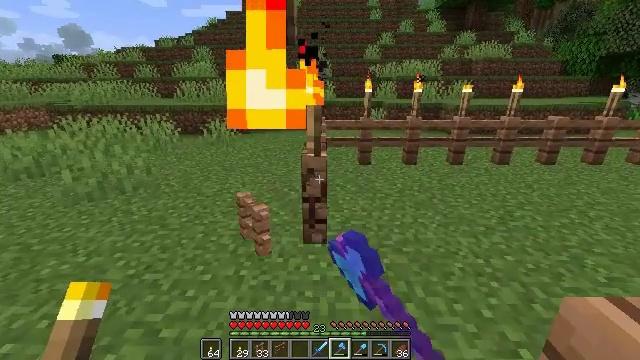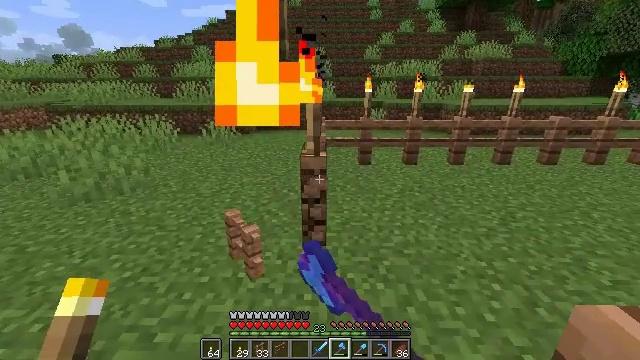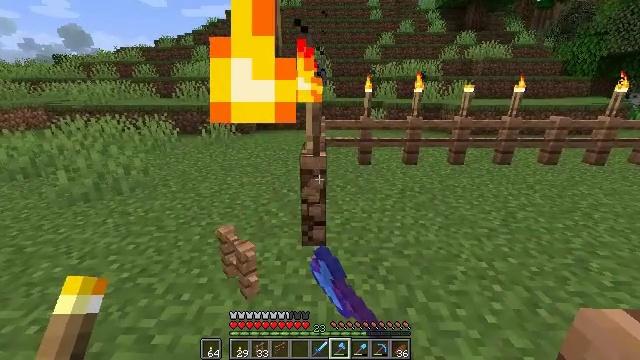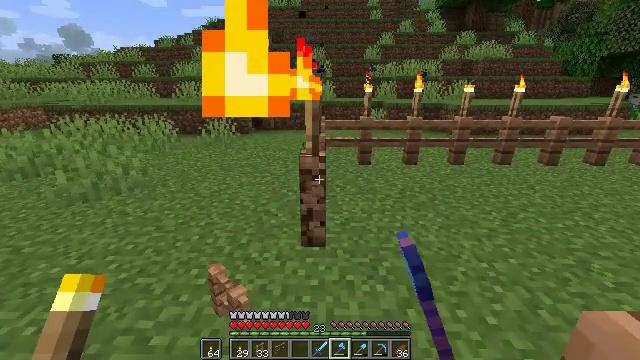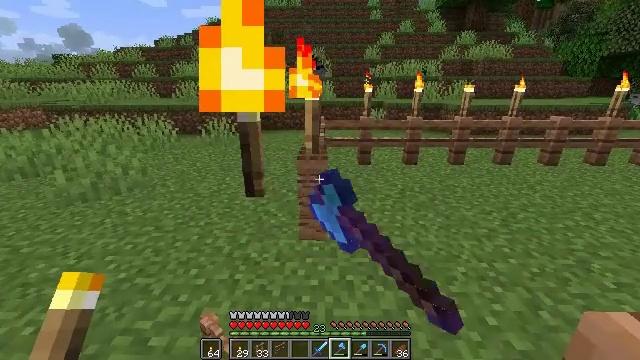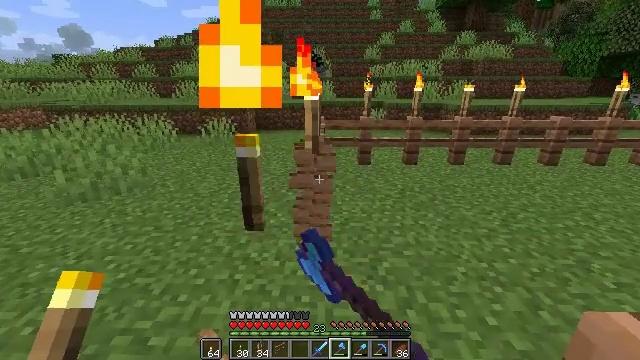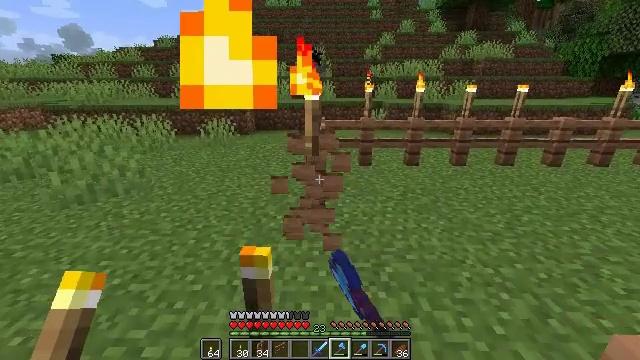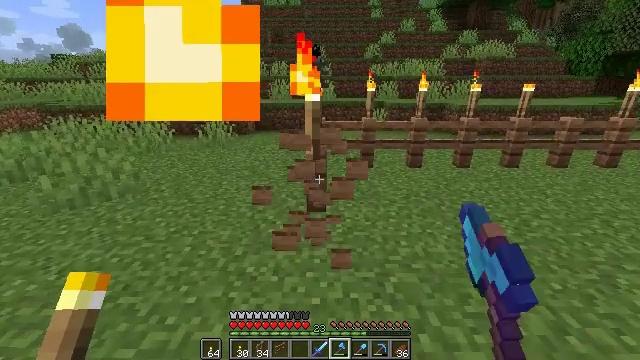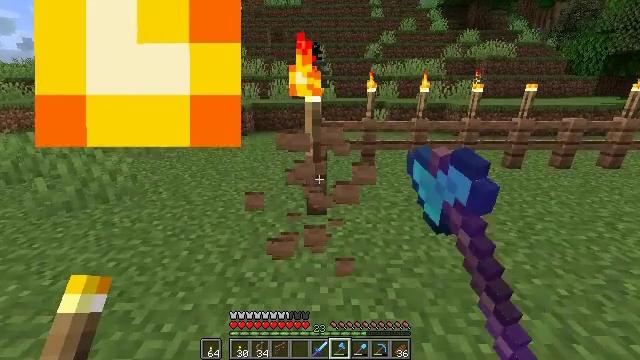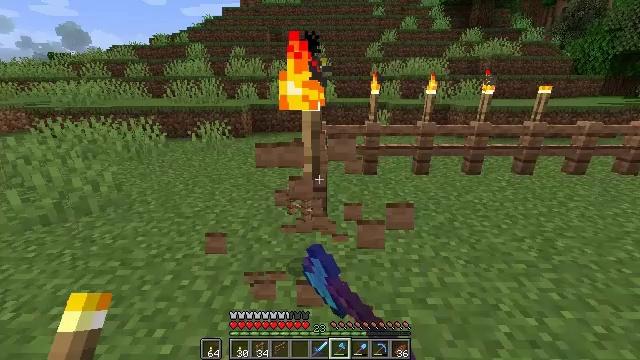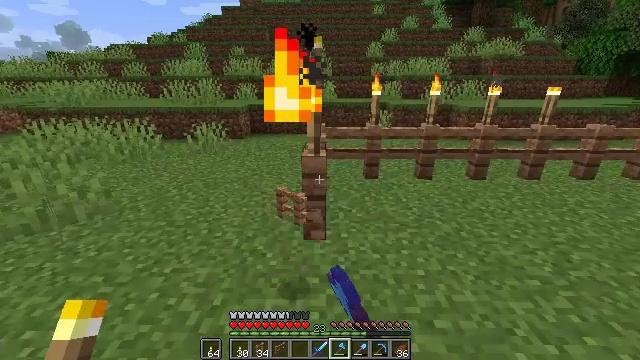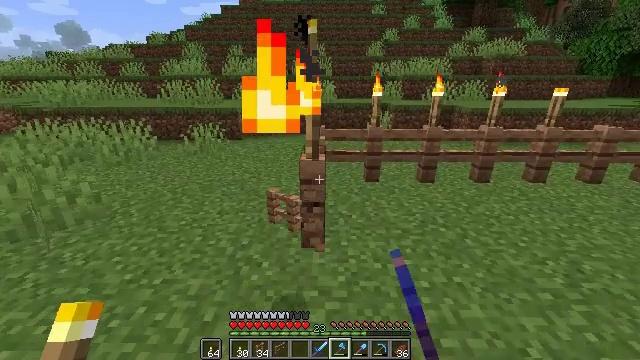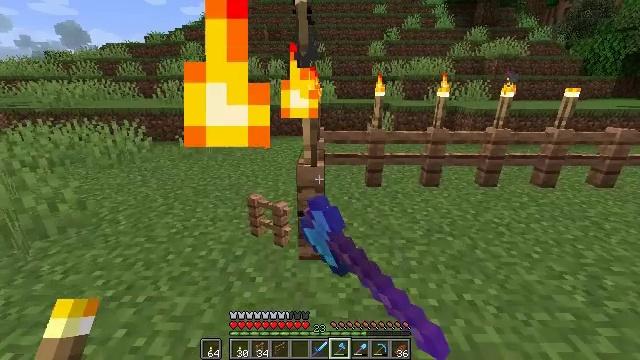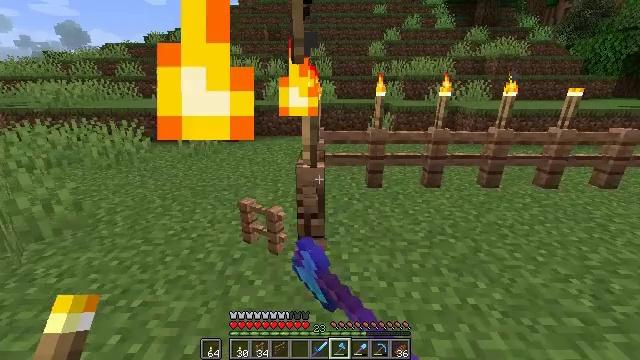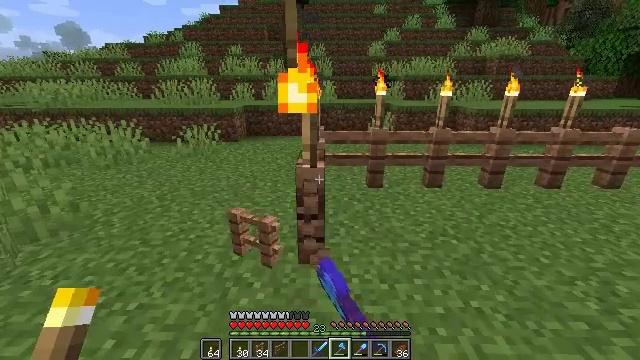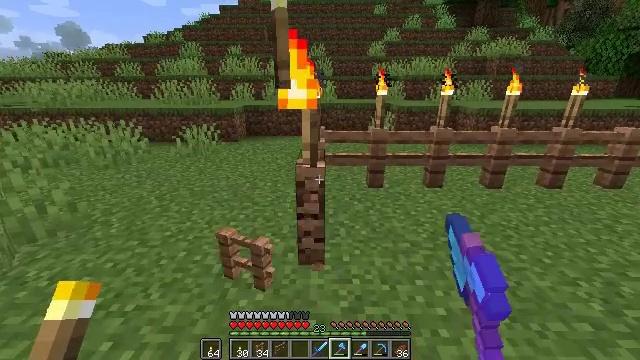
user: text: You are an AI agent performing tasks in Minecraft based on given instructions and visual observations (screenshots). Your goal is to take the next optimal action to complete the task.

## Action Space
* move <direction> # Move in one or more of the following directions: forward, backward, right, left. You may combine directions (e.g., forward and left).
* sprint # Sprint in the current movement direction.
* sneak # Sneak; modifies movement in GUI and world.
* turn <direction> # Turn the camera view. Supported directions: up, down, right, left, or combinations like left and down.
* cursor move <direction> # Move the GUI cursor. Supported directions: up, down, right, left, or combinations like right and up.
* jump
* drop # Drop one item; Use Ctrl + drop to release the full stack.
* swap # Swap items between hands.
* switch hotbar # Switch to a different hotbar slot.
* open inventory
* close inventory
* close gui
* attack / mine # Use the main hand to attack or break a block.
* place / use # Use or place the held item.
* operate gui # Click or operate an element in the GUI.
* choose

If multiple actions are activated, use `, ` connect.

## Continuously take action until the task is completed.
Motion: motion action
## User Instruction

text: Attack the jungle fence to break it.
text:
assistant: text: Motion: attack / mine
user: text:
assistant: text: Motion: attack / mine
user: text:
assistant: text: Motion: attack / mine
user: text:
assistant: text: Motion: attack / mine
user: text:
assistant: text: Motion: attack / mine
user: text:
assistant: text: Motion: move forward, attack / mine
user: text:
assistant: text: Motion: move forward, attack / mine
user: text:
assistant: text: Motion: move forward, attack / mine
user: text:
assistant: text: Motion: move forward, attack / mine
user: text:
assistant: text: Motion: move forward, attack / mine
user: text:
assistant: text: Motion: move forward, attack / mine
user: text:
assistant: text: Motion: attack / mine
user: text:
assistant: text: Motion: attack / mine
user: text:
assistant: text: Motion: attack / mine
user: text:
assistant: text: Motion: attack / mine
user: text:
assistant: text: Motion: attack / mine
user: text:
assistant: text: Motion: attack / mine
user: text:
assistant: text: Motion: move forward, attack / mine
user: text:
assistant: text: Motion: move forward, attack / mine
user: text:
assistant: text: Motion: move forward, attack / mine
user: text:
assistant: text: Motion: move forward, attack / mine
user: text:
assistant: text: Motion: move forward, attack / mine
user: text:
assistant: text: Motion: attack / mine